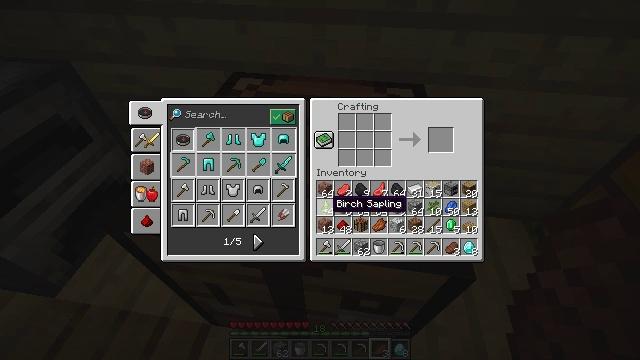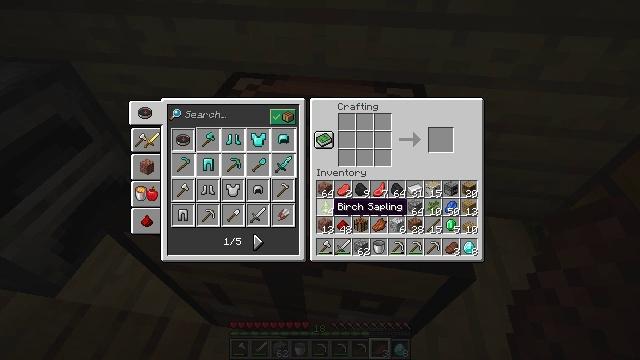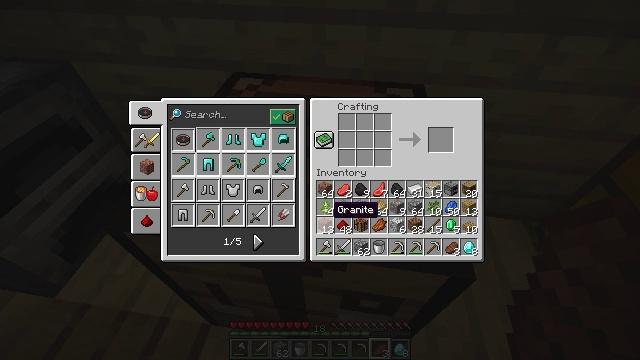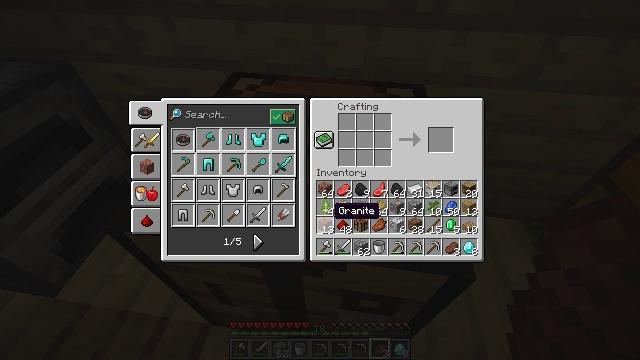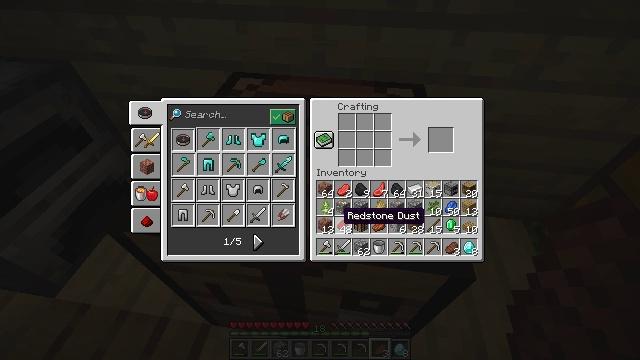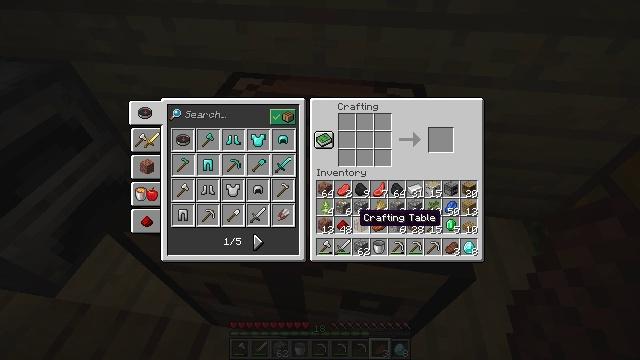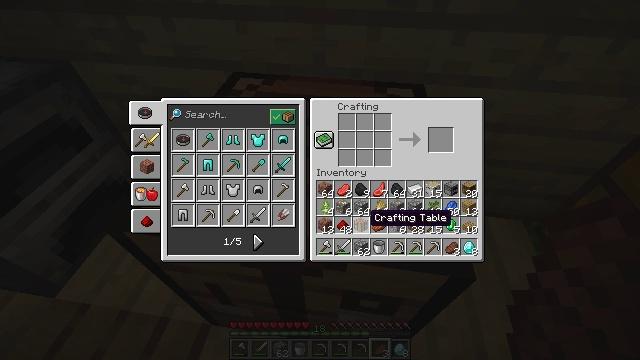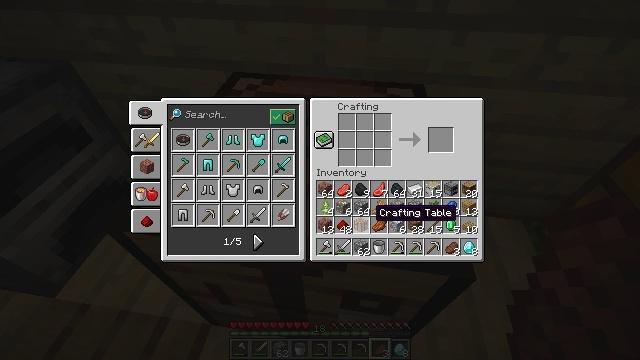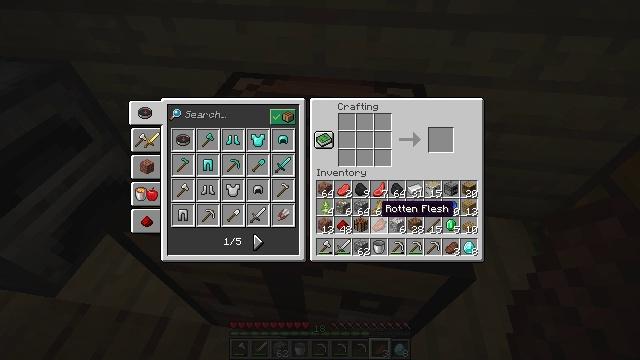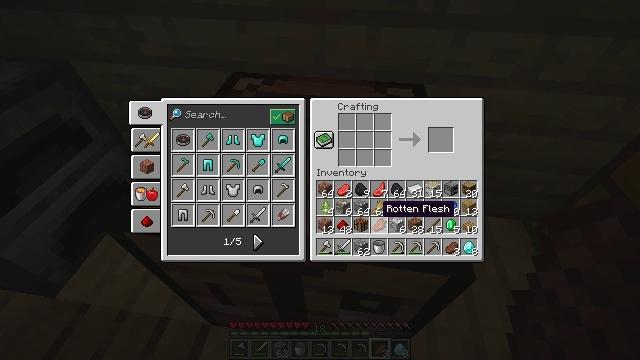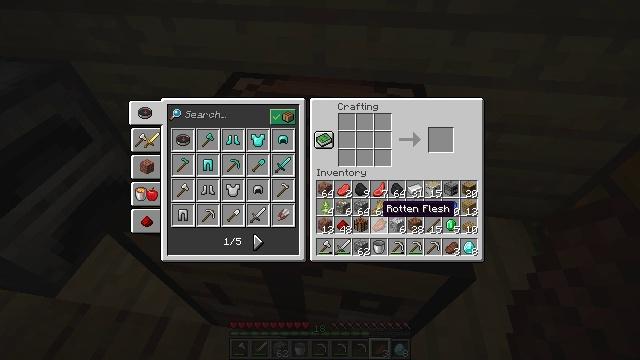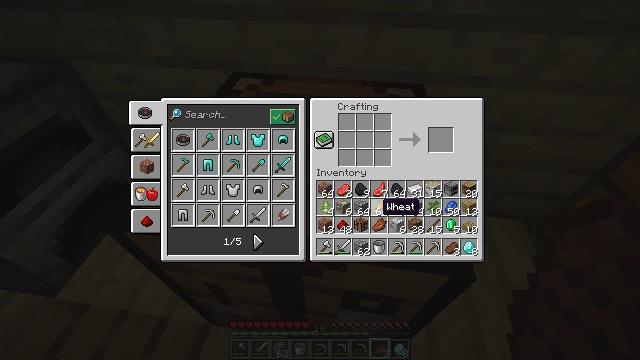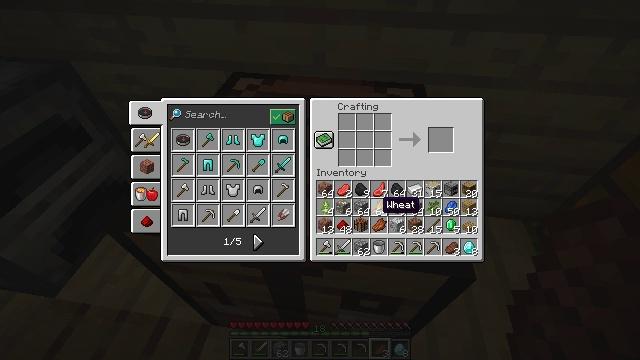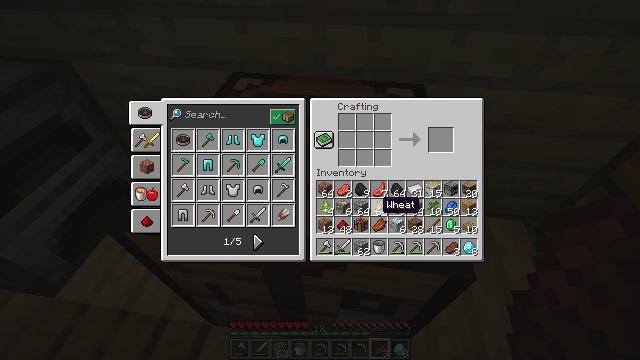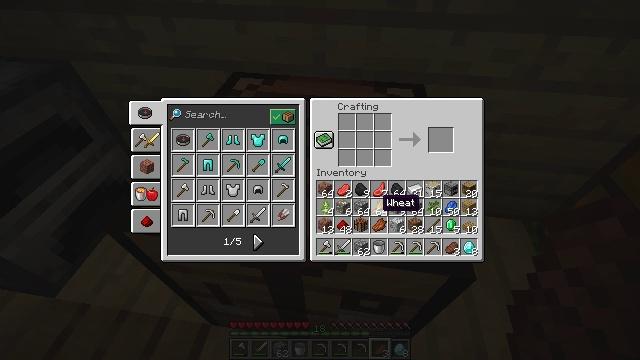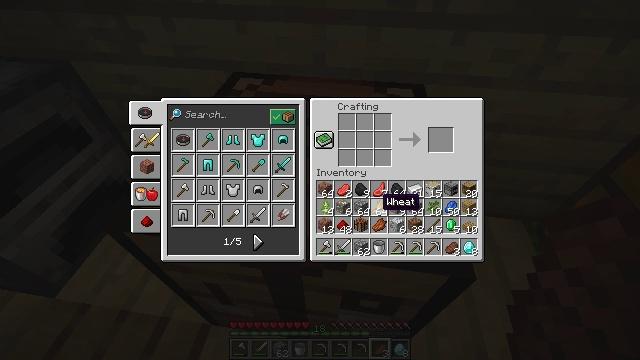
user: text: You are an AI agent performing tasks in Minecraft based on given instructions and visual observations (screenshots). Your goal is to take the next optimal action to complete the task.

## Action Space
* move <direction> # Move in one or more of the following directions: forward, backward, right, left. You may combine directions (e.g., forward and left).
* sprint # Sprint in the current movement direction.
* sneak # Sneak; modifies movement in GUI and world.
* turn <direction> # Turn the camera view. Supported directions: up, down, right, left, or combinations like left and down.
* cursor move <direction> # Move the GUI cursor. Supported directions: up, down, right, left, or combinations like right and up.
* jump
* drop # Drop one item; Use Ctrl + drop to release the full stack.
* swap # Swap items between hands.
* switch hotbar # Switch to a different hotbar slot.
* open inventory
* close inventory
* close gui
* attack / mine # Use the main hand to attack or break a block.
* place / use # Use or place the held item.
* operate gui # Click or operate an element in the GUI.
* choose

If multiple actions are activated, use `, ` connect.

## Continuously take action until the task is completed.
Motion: motion action
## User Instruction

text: Drop a cooked beef.
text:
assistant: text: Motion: no_op
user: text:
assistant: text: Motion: no_op
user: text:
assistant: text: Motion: no_op
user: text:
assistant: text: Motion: cursor move right
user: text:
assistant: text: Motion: cursor move right
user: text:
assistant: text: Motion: cursor move right
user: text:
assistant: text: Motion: no_op
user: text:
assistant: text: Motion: no_op
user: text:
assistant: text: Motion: no_op
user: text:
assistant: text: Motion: no_op
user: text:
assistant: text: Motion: no_op
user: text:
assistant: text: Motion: no_op
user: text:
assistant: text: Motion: no_op
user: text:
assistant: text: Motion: no_op
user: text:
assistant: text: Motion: no_op
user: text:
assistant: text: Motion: no_op
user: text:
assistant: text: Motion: no_op
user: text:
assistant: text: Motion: no_op
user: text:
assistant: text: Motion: no_op
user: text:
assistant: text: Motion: no_op
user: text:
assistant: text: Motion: operate gui
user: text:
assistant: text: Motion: operate gui
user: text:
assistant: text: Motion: no_op
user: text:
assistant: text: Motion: no_op
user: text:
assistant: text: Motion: cursor move left and up
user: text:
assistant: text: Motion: cursor move left and up
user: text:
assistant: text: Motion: cursor move left and up
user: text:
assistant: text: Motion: cursor move left and up
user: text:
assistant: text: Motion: no_op
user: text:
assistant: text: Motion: no_op